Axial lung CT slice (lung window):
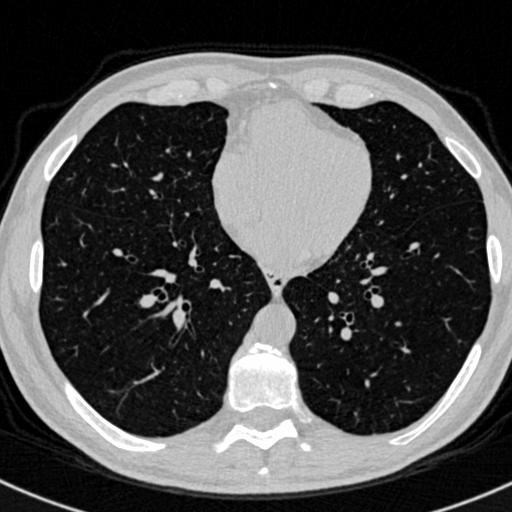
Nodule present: no